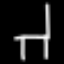
Label: chair